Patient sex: M
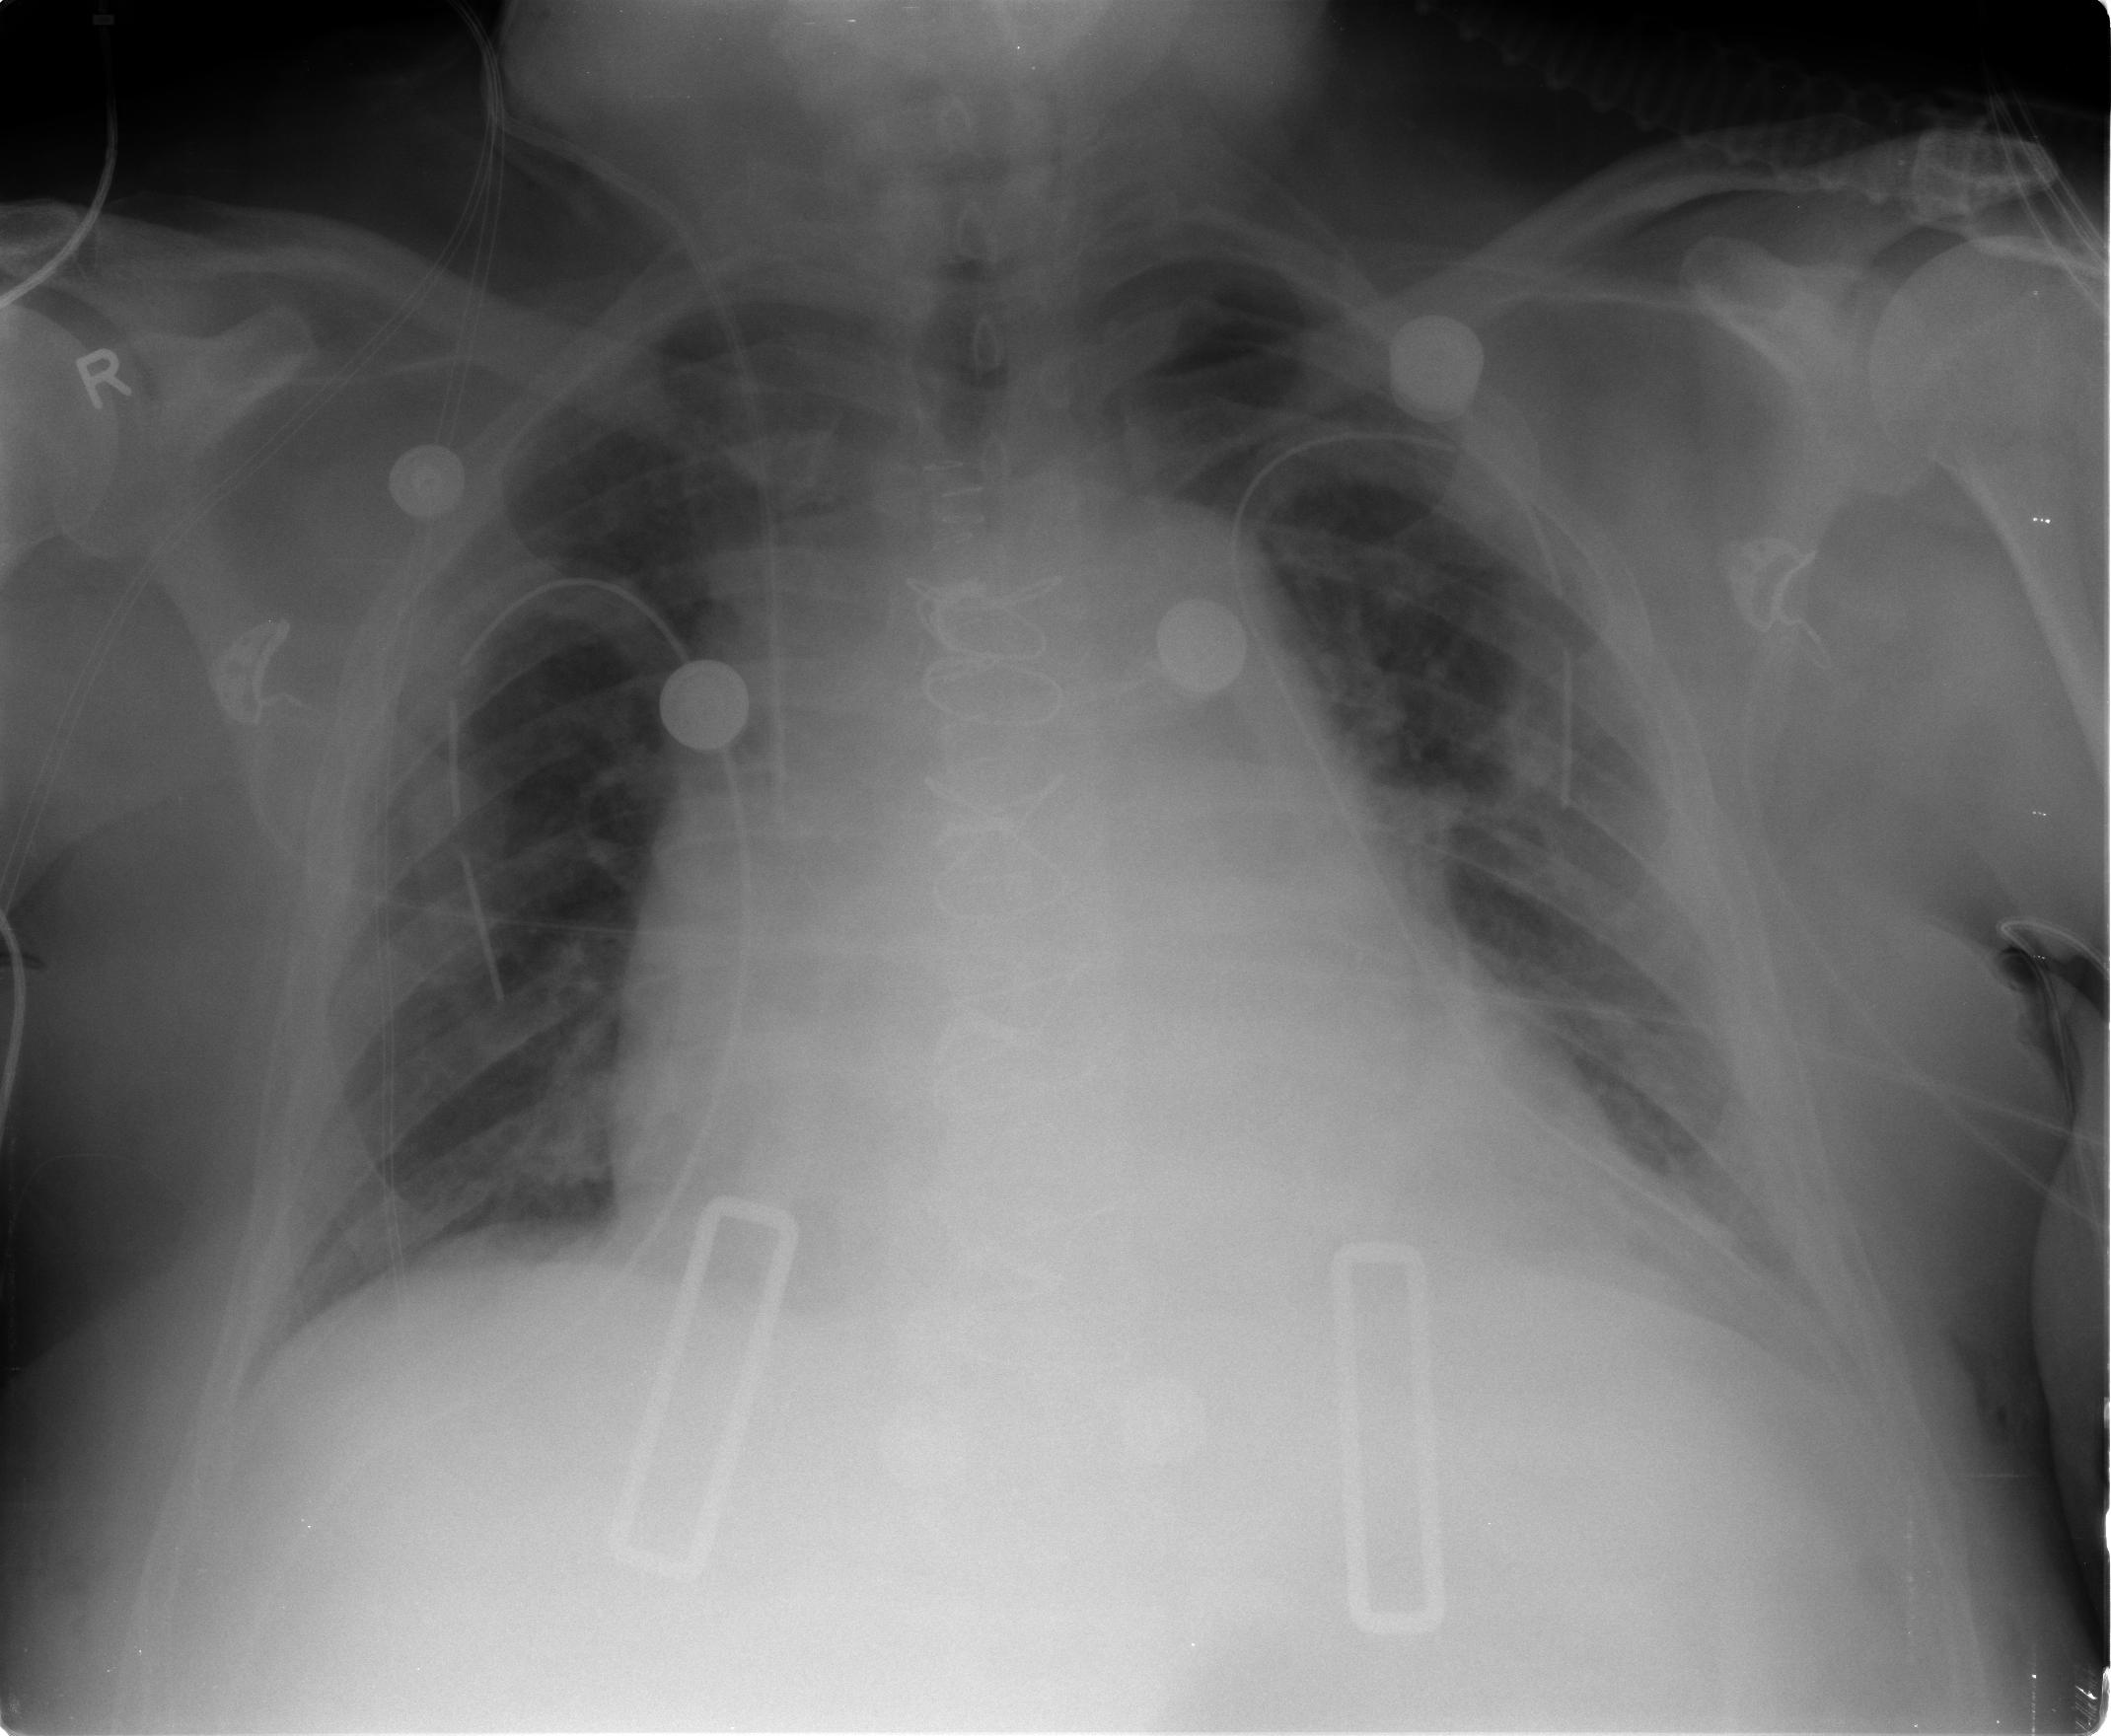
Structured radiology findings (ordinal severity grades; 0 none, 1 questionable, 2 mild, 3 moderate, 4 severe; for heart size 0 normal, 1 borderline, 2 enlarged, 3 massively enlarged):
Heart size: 2
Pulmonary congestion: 2
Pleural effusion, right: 0
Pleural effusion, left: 0
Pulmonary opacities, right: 0
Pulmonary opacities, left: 0
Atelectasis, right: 0
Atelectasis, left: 2